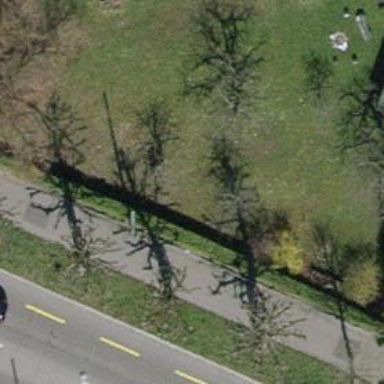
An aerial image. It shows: Beautiful tree in nature.